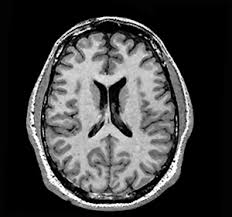
Label: notumor